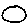
Label: circle